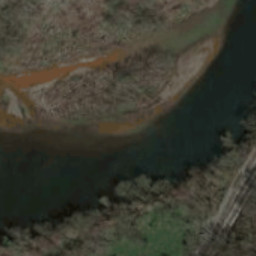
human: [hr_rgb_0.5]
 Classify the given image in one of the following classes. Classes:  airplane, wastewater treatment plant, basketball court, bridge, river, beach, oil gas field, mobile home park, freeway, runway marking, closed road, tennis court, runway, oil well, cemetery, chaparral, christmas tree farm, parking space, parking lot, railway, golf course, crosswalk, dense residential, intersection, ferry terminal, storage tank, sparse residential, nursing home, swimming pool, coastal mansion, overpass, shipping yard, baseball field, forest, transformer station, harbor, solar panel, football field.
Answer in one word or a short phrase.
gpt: river